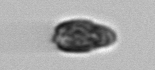
Label: Pseudochattonella_farcimen